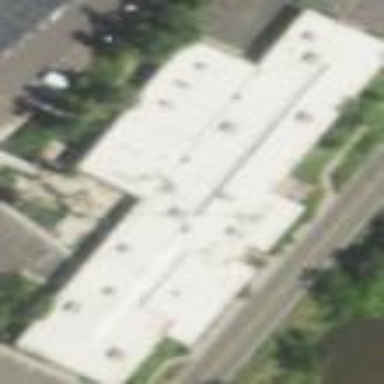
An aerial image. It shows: Commercial building.